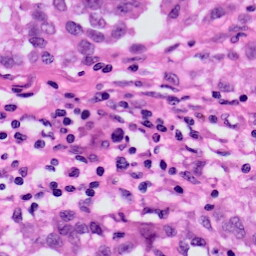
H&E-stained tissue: Skin